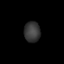
Tissue: lung
Cell type: Others
Senescence score: 0.2142
Nuclear area (px): 320
Mean DAPI intensity: 56.241